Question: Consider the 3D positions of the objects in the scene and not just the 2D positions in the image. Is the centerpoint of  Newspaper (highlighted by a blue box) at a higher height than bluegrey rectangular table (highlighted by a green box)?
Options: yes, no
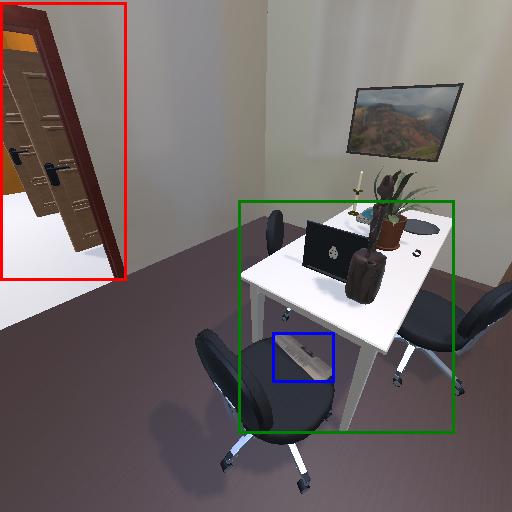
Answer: yes